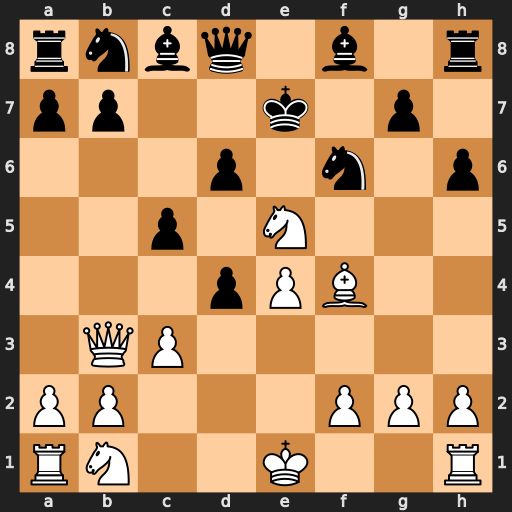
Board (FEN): rnbq1b1r/pp2k1p1/3p1n1p/2p1N3/3pPB2/1QP5/PP3PPP/RN2K2R
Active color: w
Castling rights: KQ
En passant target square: -
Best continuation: Qf7#